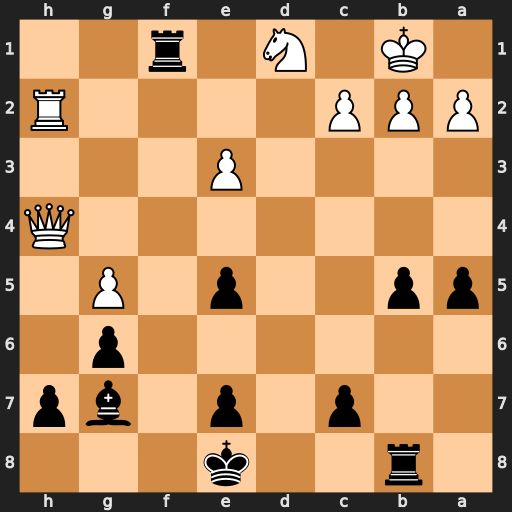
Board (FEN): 1r2k3/2p1p1bp/6p1/pp2p1P1/7Q/4P3/PPP4R/1K1N1r2
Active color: b
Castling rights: -
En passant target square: -
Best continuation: Rxd1#